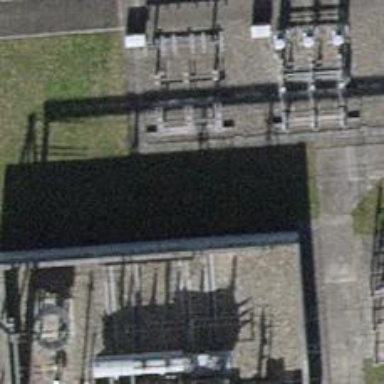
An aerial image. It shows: Three power cables.